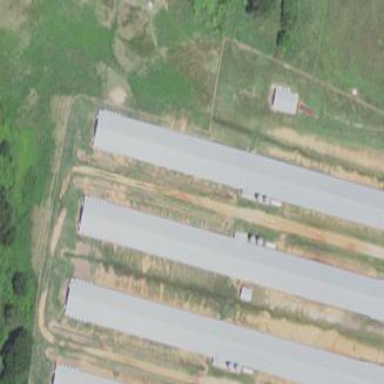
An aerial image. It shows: Farm auxiliary building.